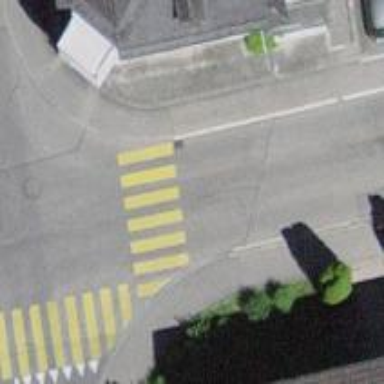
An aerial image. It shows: Zebra crossing on the road.